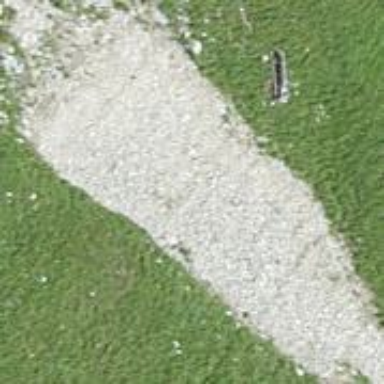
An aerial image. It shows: Natural scree.